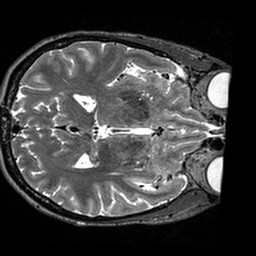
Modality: T2w
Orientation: axial
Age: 65
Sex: female
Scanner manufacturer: siemens
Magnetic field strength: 3 T
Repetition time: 3.2 s
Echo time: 0.567 s